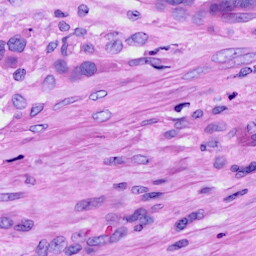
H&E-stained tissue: Ovarian